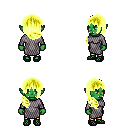
a pixel art fantasy rpg character, female body template, orc, green skin, chain mail, gold greaves, gold right-swept hairstyle, ghillies, four views (front, back, left, right), 2x2 character sprite sheet, small pixel art, hard edges, no anti-aliasing